Question: I need to arrange multiple div's like,

code:
'''
<style>
#div1 {
background: yellow;
float:left;
position:relative;
width:177px;
}
#div2 {
background: green;
overflow: hidden;
position:relative;
width: 177px;
clear: left;
}
#div3 {
background: blue;
margin-left:180px;
position:relative;
}
#div4 {
position: relative;
}
</style>
<div id="div1">
<p><strong>DIV1:</strong> Lorem ipsum dolor sit amet, consectetur adipiscing elit. Phasellus quis ante leo. Fusce at lacus risus. Fusce felis tortor, vehicula ut vulputate sit amet, ultricies sit amet risus.</p>
</div>
<div id="div4">
<div id="div2">
<p><strong>DIV2:</strong>Lorem ipsum dolor sit amet, consectetur adipiscing elit. Phasellus quis ante leo. Fusce at lacus risus. Fusce felis tortor, vehicula ut vulputate sit amet, ultricies sit amet risus.</p>
</div>
<div id="div3">
<p><strong>DIV3:</strong>Lorem ipsum dolor sit amet, consectetur adipiscing elit. Phasellus quis ante leo. Fusce at lacus risus. Fusce felis tortor, vehicula ut vulputate sit amet, ultricies sit amet risus. Donec venenatis, nulla et ultrices varius, ligula sapien pharetra dolor, eget vulputate justo felis ac leo. Morbi nec ullamcorper purus. Nulla mollis dignissim nisi in imperdiet. Phasellus convallis ante a felis tincidunt hendrerit. Praesent ipsum lorem, mollis sed dignissim non, consectetur non ipsum. Nam euismod, nisi ut ultricies aliquet, lorem erat pretium tortor, eget volutpat lectus tellus at magna. Curabitur a est ante, interdum faucibus ipsum. Mauris vitae tincidunt nisl. Praesent semper erat sit amet augue pharetra tristique. Morbi imperdiet, magna et malesuada interdum, massa ipsum venenatis est, sit amet egestas risus sem a purus.</p>
<p>Duis in sagittis justo. Quisque sit amet felis in tortor pharetra bibendum. Mauris eget purus sit amet magna vulputate ultricies. Nam non dignissim nisl. Suspendisse pretium malesuada dolor, non lacinia tellus imperdiet ullamcorper. Sed commodo placerat lacus eu bibendum. In id elit sed velit iaculis pulvinar et id elit. Cras sagittis porttitor tristique. Vivamus sed sodales lectus. Nulla interdum, mi sit amet volutpat feugiat, nunc erat consectetur neque, rutrum rutrum lorem nisl pellentesque magna. Maecenas mollis consequat fringilla. Pellentesque habitant morbi tristique senectus et netus et malesuada fames ac turpis egestas. Etiam eu mi pellentesque turpis faucibus vestibulum quis in ligula. Donec mollis tempor velit, eget vestibulum ante elementum ac. In gravida, purus sed faucibus rhoncus, arcu augue pretium nibh, ut faucibus justo ante vitae metus. Nunc sit amet mauris urna.</p>
</div>
</div>
'''
Please help on this div3 to go top
Thanks in advance.
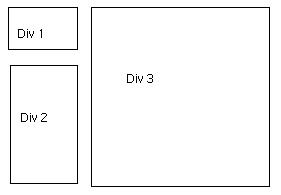
Answer: This worked, Thanks NGLN, Your suggestion helped me a lot.
'''
<style>
#div1 {
background: yellow;
float:left;
width:177px;
}
#div2 {
background: green;
overflow: hidden;
width: 177px;
clear: left;
float: left;
}
#div3 {
background: blue;
margin-left: 185px;
position: relative;
}
#div4 {
display: inline;
}
</style>
<div id="div1">
<p><strong>DIV1:</strong> Lorem ipsum dolor sit amet, consectetur adipiscing elit. Phasellus quis ante leo. Fusce at lacus risus. Fusce felis tortor, vehicula ut vulputate sit amet, ultricies sit amet risus.</p>
</div>
<div id="div4">
<div id="div2">
<p><strong>DIV2:</strong>Lorem ipsum dolor sit amet, consectetur adipiscing elit. Phasellus quis ante leo. Fusce at lacus risus. Fusce felis tortor, vehicula ut vulputate sit amet, ultricies sit amet risus.</p>
</div>
<div id="div3">
<p><strong>DIV3:</strong>Lorem ipsum dolor sit amet, consectetur adipiscing elit. Phasellus quis ante leo. Fusce at lacus risus. Fusce felis tortor, vehicula ut vulputate sit amet, ultricies sit amet risus. Donec venenatis, nulla et ultrices varius, ligula sapien pharetra dolor, eget vulputate justo felis ac leo. Morbi nec ullamcorper purus. Nulla mollis dignissim nisi in imperdiet. Phasellus convallis ante a felis tincidunt hendrerit. Praesent ipsum lorem, mollis sed dignissim non, consectetur non ipsum. Nam euismod, nisi ut ultricies aliquet, lorem erat pretium tortor, eget volutpat lectus tellus at magna. Curabitur a est ante, interdum faucibus ipsum. Mauris vitae tincidunt nisl. Praesent semper erat sit amet augue pharetra tristique. Morbi imperdiet, magna et malesuada interdum, massa ipsum venenatis est, sit amet egestas risus sem a purus.</p>
<p>Duis in sagittis justo. Quisque sit amet felis in tortor pharetra bibendum. Mauris eget purus sit amet magna vulputate ultricies. Nam non dignissim nisl. Suspendisse pretium malesuada dolor, non lacinia tellus imperdiet ullamcorper. Sed commodo placerat lacus eu bibendum. In id elit sed velit iaculis pulvinar et id elit. Cras sagittis porttitor tristique. Vivamus sed sodales lectus. Nulla interdum, mi sit amet volutpat feugiat, nunc erat consectetur neque, rutrum rutrum lorem nisl pellentesque magna. Maecenas mollis consequat fringilla. Pellentesque habitant morbi tristique senectus et netus et malesuada fames ac turpis egestas. Etiam eu mi pellentesque turpis faucibus vestibulum quis in ligula. Donec mollis tempor velit, eget vestibulum ante elementum ac. In gravida, purus sed faucibus rhoncus, arcu augue pretium nibh, ut faucibus justo ante vitae metus. Nunc sit amet mauris urna.</p>
</div>
</div>
'''